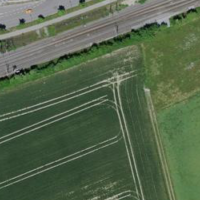
EUNIS habitat code: 57
Species observed at this site:
Symphoricarpos albus